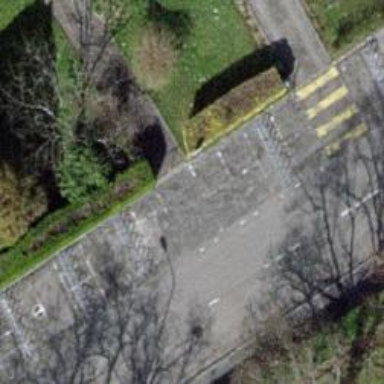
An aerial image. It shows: Bicycle parking area.